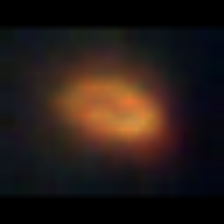
Taxon: Unknown_phyto
Group: Unknown